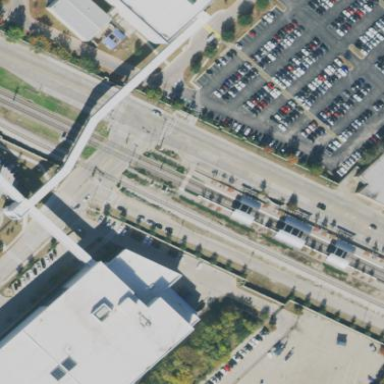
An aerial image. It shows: Platform for public transport. The platform is located by the road.